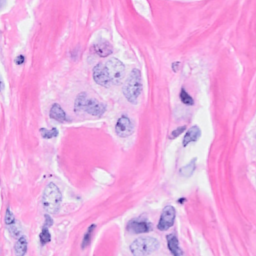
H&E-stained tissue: Breast